Interaction volume radius: 10 \u00c5
Interaction volume height: 30 \u00c5
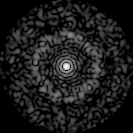
Disorder parameter: 0.8488